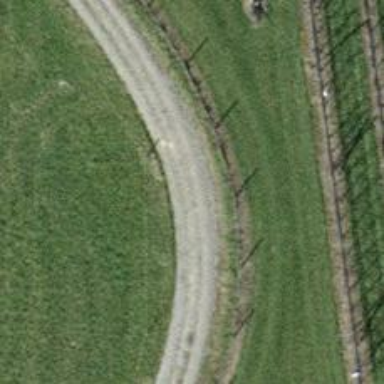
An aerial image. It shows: Pebblestone track with grade3 tracktype.